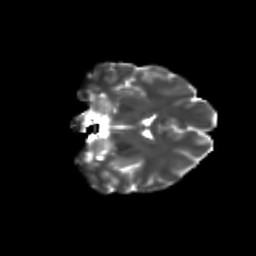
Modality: T2w
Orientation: coronal
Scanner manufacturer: siemens
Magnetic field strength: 3 T
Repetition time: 9.2 s
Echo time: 0.084 s